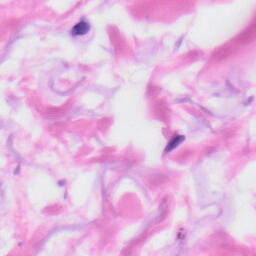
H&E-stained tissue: Skin